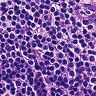
Metastatic tissue present: no